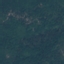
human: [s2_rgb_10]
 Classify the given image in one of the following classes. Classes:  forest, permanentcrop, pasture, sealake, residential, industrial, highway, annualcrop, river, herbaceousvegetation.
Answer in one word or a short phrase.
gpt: Forest